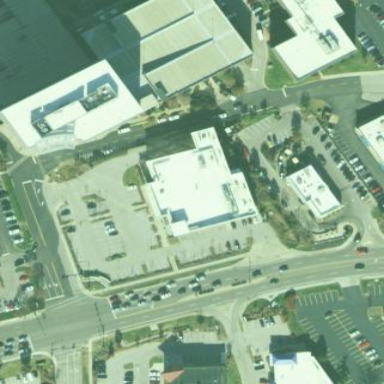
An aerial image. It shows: Retail building.